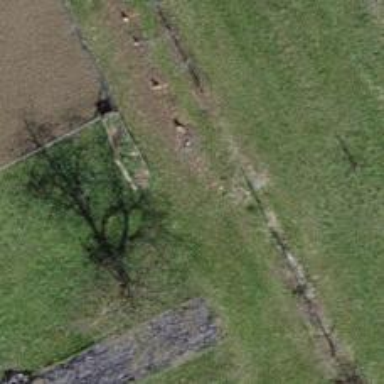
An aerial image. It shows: Row of trees in natural setting.